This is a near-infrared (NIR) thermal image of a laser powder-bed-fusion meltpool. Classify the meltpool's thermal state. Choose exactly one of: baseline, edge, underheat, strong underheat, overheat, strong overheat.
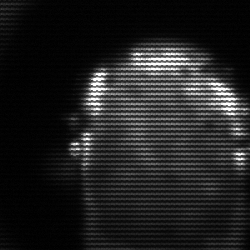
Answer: baseline